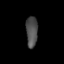
Tissue: lung
Cell type: Endothelial cells
Senescence score: 0.6037
Nuclear area (px): 356
Mean DAPI intensity: 76.593